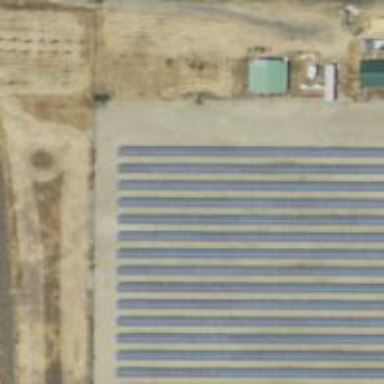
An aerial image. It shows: Solar power plant with photovoltaic technology generating electricity.